Interaction volume radius: 10 \u00c5
Interaction volume height: 25 \u00c5
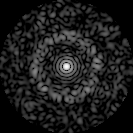
Disorder parameter: 0.8541